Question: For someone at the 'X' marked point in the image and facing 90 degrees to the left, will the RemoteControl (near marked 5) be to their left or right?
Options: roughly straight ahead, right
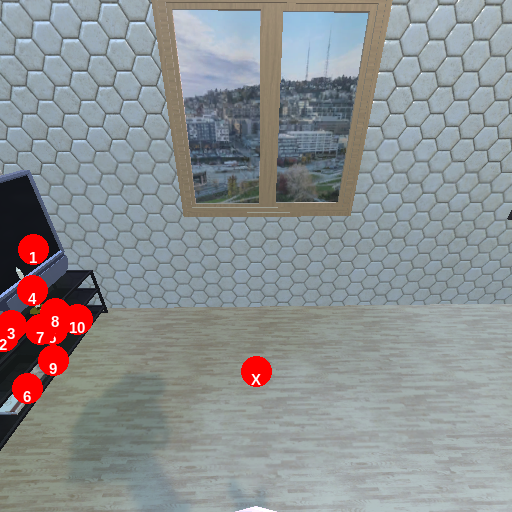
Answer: roughly straight ahead